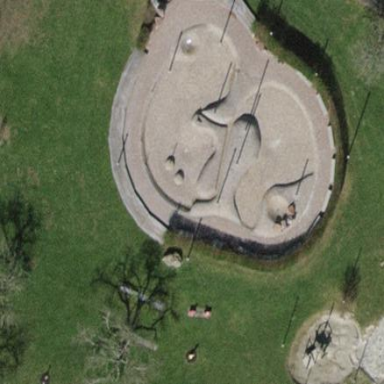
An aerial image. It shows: Splash pad playground.